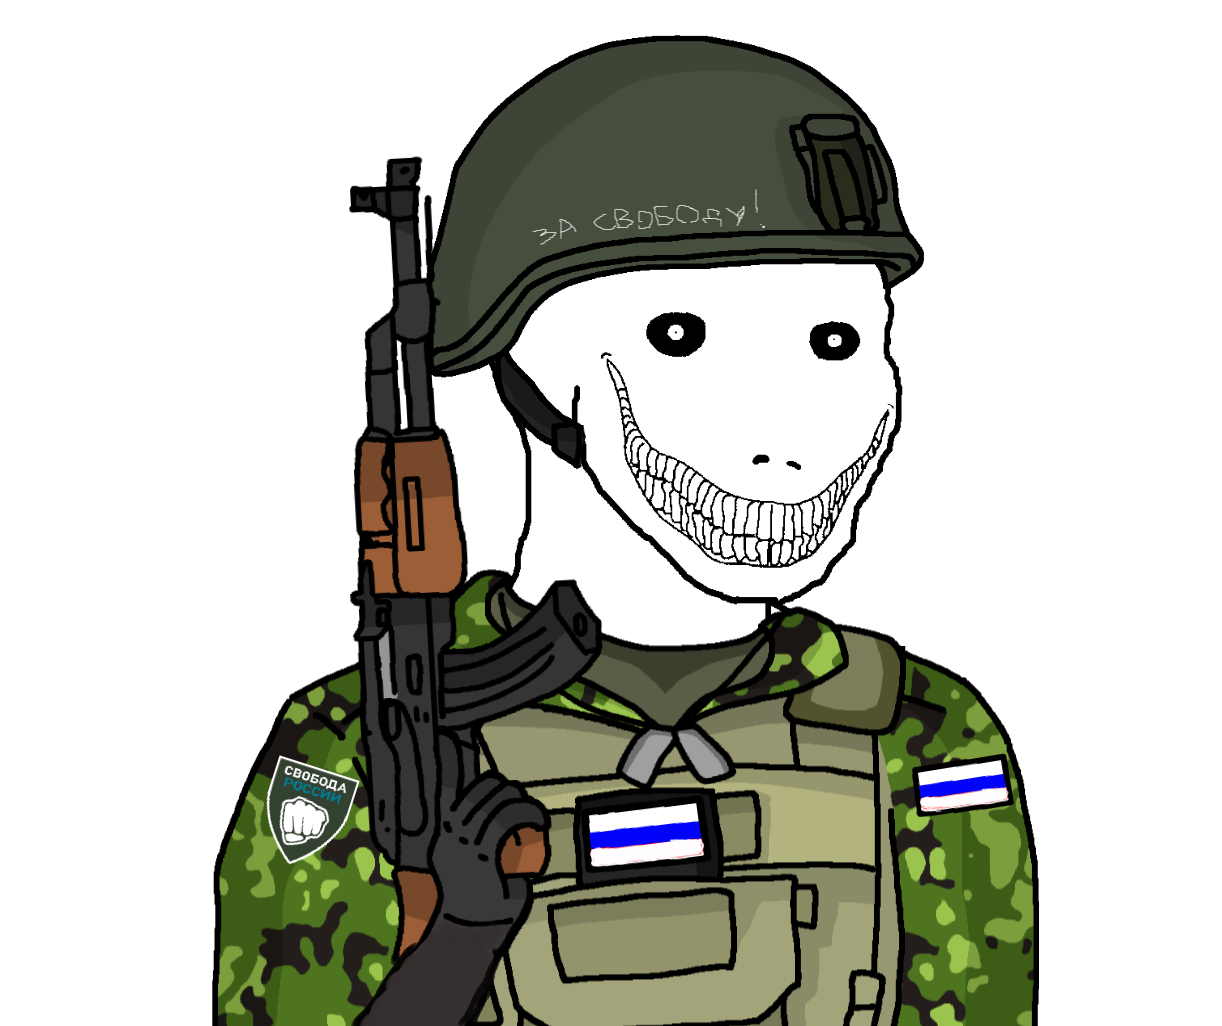
Label: 5_Oomer